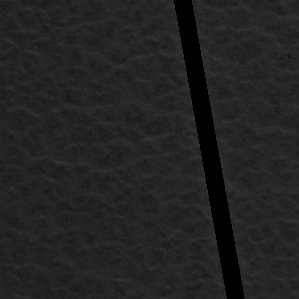
Label: frost